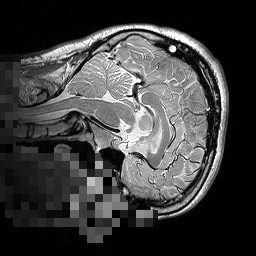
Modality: T2w
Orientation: sagittal
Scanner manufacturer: siemens
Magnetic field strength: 3 T
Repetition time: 2.5 s
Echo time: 0.144 s